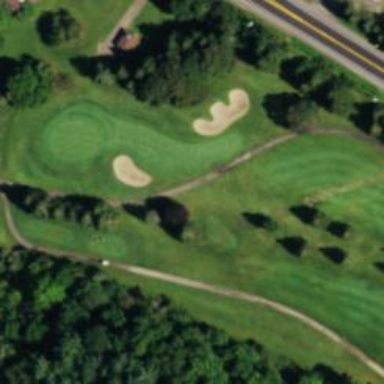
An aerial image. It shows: Path for golf carts.